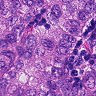
Metastatic tissue present: yes